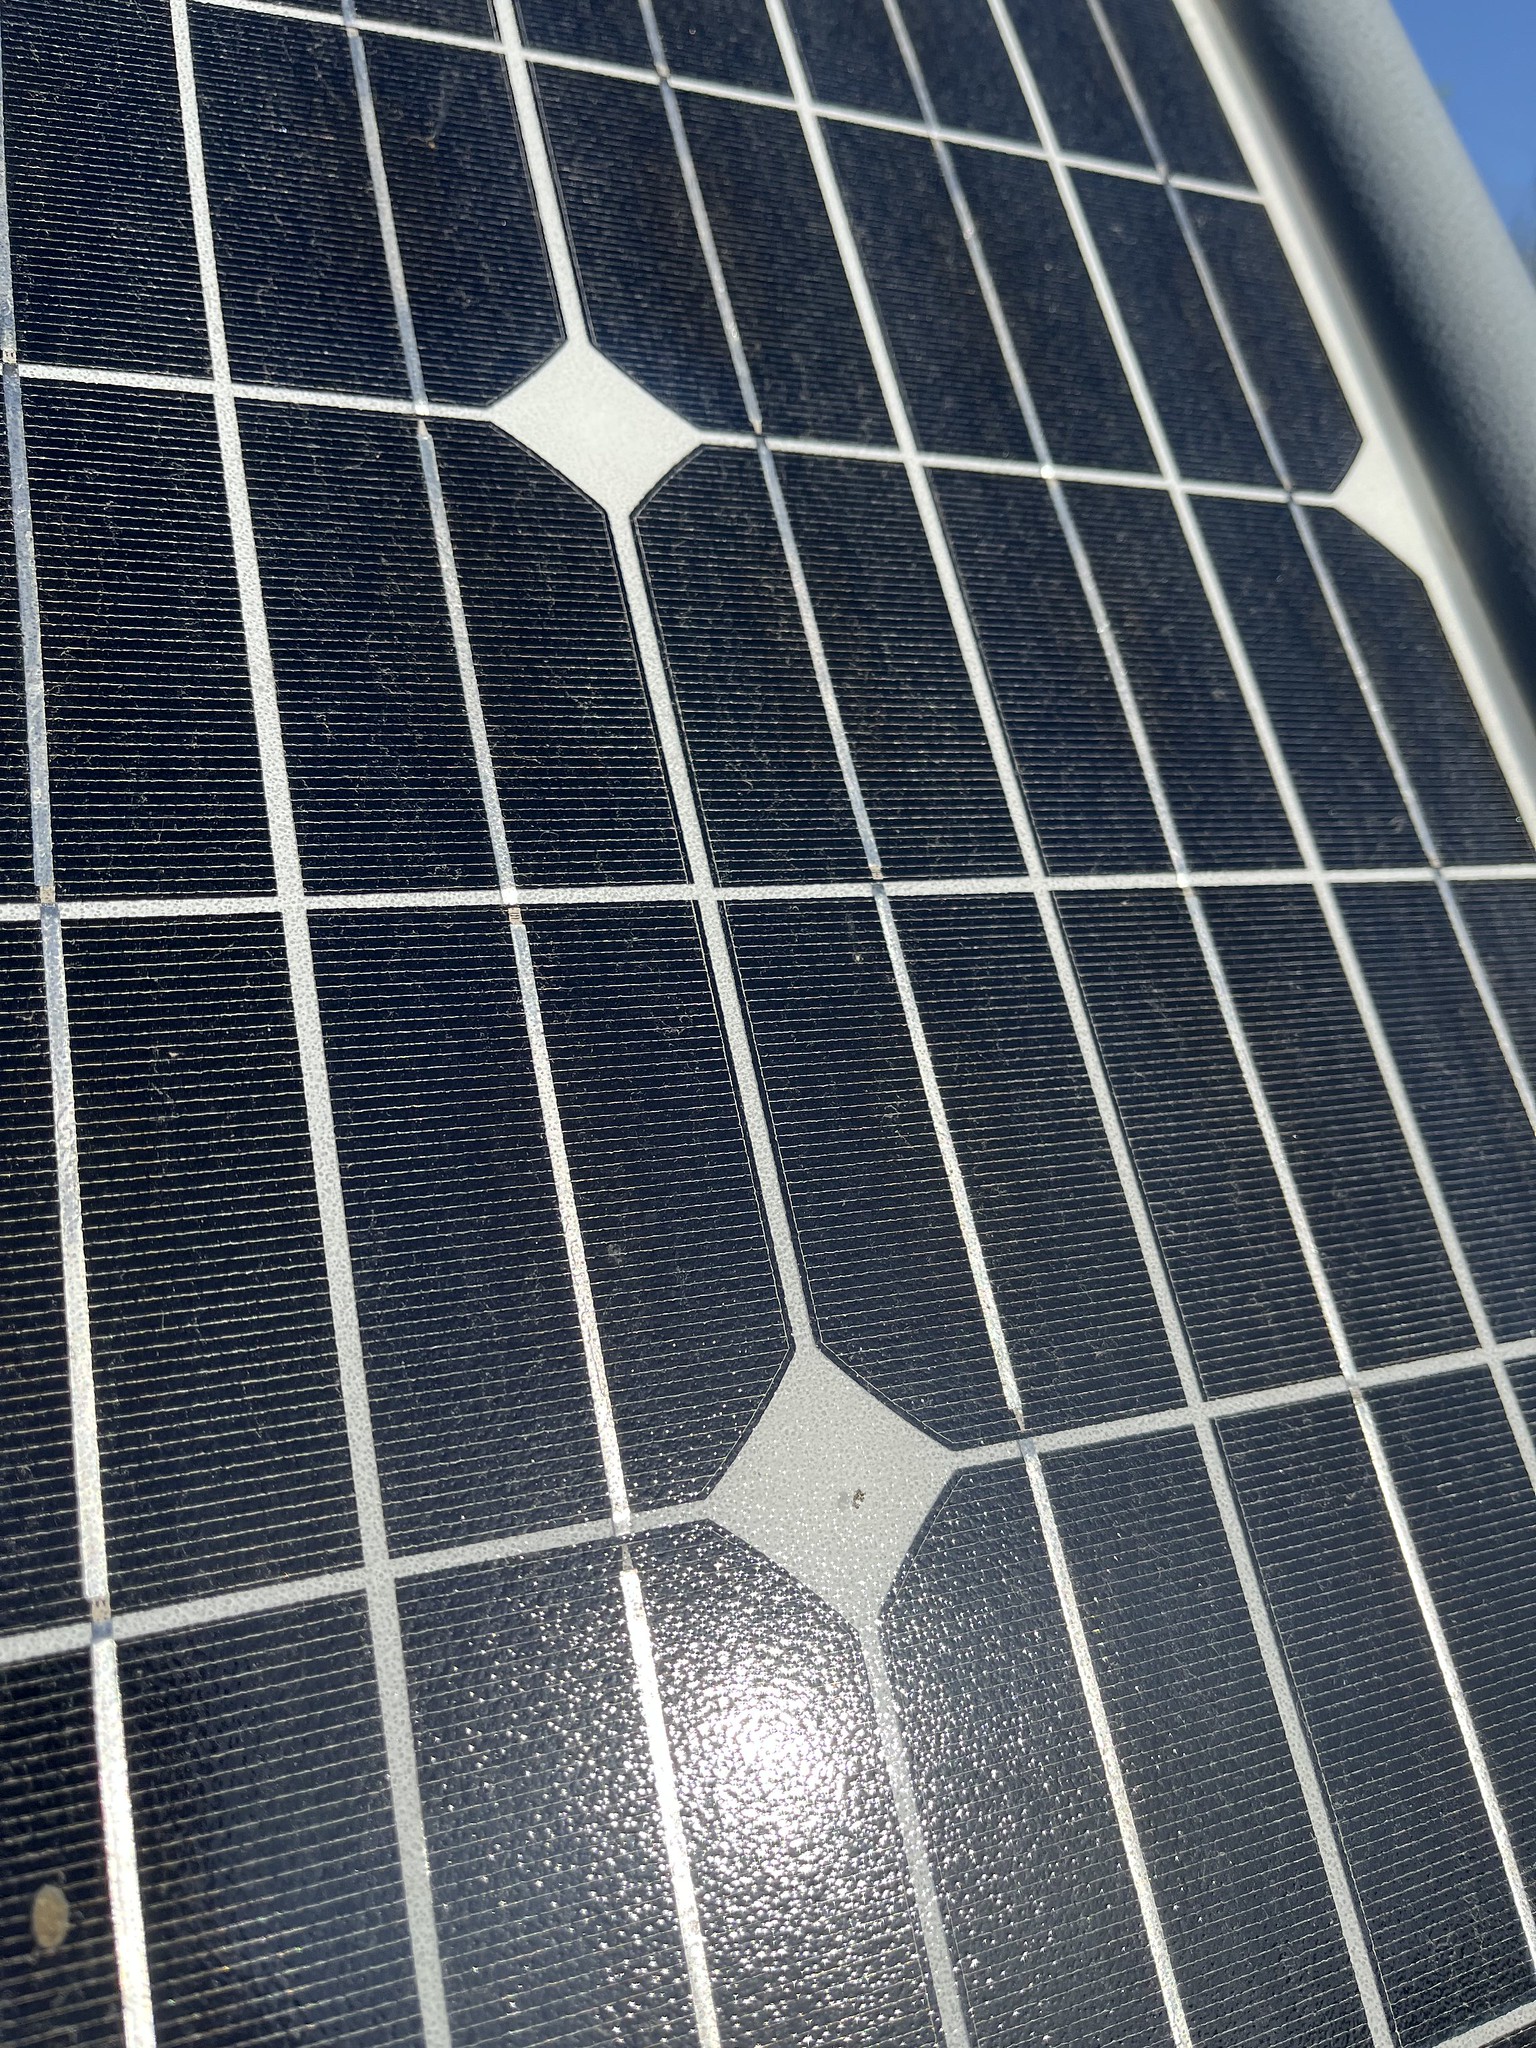
Label: Clean